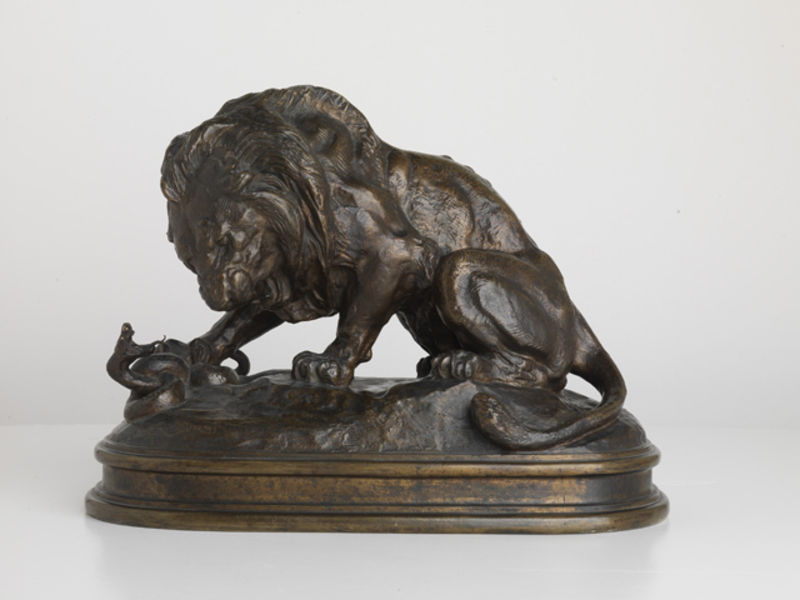
Titel: Löwe im Kampf mit einer Schlange
Künstler: Antoine-Louis Barye
Standort: Karlsruhe
Institution: Staatliche Kunsthalle Karlsruhe
Schlagwörter: angriff, dunkel, felsen, kampf, kopf, braun, frankreich, holz, profil, rücken, schwarz, tier, tiere, mensch, sockel, stein, tod, erde, feld, boden, auge, figur, sitzend, oval, skulptur, statue, beine, deutschland, fell, mähne, schwanz, schweif, füße, italien, wild, kraft, muskeln, glanz, festhalten, metall, stuck, pfoten, quaste, bronze, plastik, plinthe, rodin, schenkel, nahrung, sehnig, kupfer, agression, dynamik, schlange, krallen, pinsel, jagd, sieg, schnitzerei, pfote, geringelt, zähne, beute, läufe, schnauze, maul, fressen, zunge, florenz, wut, kralle, löwe, basis, golden, winden, guss, kleinplastik, tatzen, jagen, geschnitzt, raubkatze, bronzeplastik, klauen, tatze, zahn, klaue, raubtier, patina, aktion, bestie, pranke, pranken, mähen, tierkampf, fauchen, bestien, aufgerissen, zähen, reptiel, briefbeschwerer, brüllen, giftschlange, hilz, pratzen, 1900, 1910, schlnge, matare, wilkd, bugatti, fresser, löwenmut